【题型】解答题　【知识点】立体几何　【难度】easy
如图，正三棱柱$ABC-A_1B_1C_1$的各棱长均为2，$D$为棱$BC$的中点.

\noindent
(1)求该三棱柱的侧面积；\\[6pt]
\noindent
(2)求异面直线$AB$与$C_1D$所成角的大小.
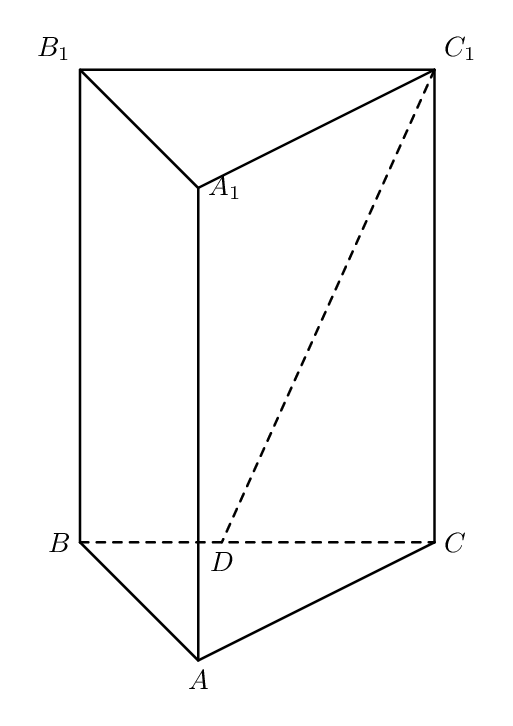
【解答】
\noindent 【答案】(1)$12$；\\
\noindent(2)$\arccos\frac{\sqrt{5}}{10}$.
\vspace{6pt}
\noindent 【分析】(1)根据给定条件，利用三棱柱的侧面积公式求解.\\
\noindent (2)取$AC$中点$E$，连结$DE$，$C_1E$，利用几何法求出异面直线夹角.
\vspace{6pt}
\noindent 【详解】(1)由正三棱柱$ABC - A_1B_1C_1$的各棱长均为2，\\
\noindent 得该三棱柱的侧面积$S = 3S_{ABB_1A_1} = 3\times2\times2 = 12$.
\vspace{6pt}
\noindent (2)取$AC$中点$E$，连结$DE$，$C_1E$，

\noindent 由$D$为棱$BC$的中点，得$DE\parallel AB$，$DE = \frac{1}{2}AB = 1$，\\
\noindent 则$\angle C_1DE$是异面直线$AB$与$C_1D$所成角(或其补角)，$DC_1 = EC_1 = \sqrt{4 + 1} = \sqrt{5}$，\\
\noindent $\cos\angle C_1DE = \frac{C_1D^2 + DE^2 - C_1E^2}{2\times C_1D\times DE} = \frac{5 + 1 - 5}{2\times\sqrt{5}\times1} = \frac{\sqrt{5}}{10}$.
\noindent  所以异面直线 \(AB\) 与 \(C_1D\) 所成角的大小为 \(\arccos\frac{\sqrt{5}}{10}\).
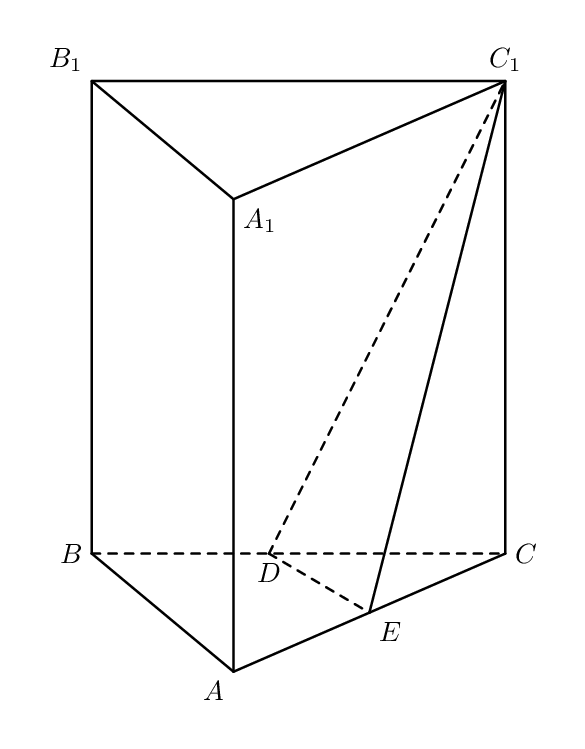